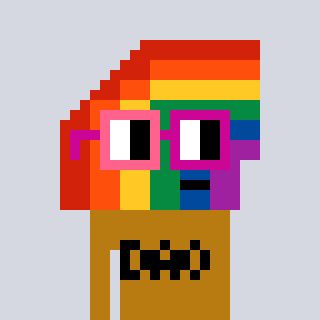
a pixel art character with square pink and red glasses, a rainbow-shaped head and a gold-colored body on a cool background